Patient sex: F
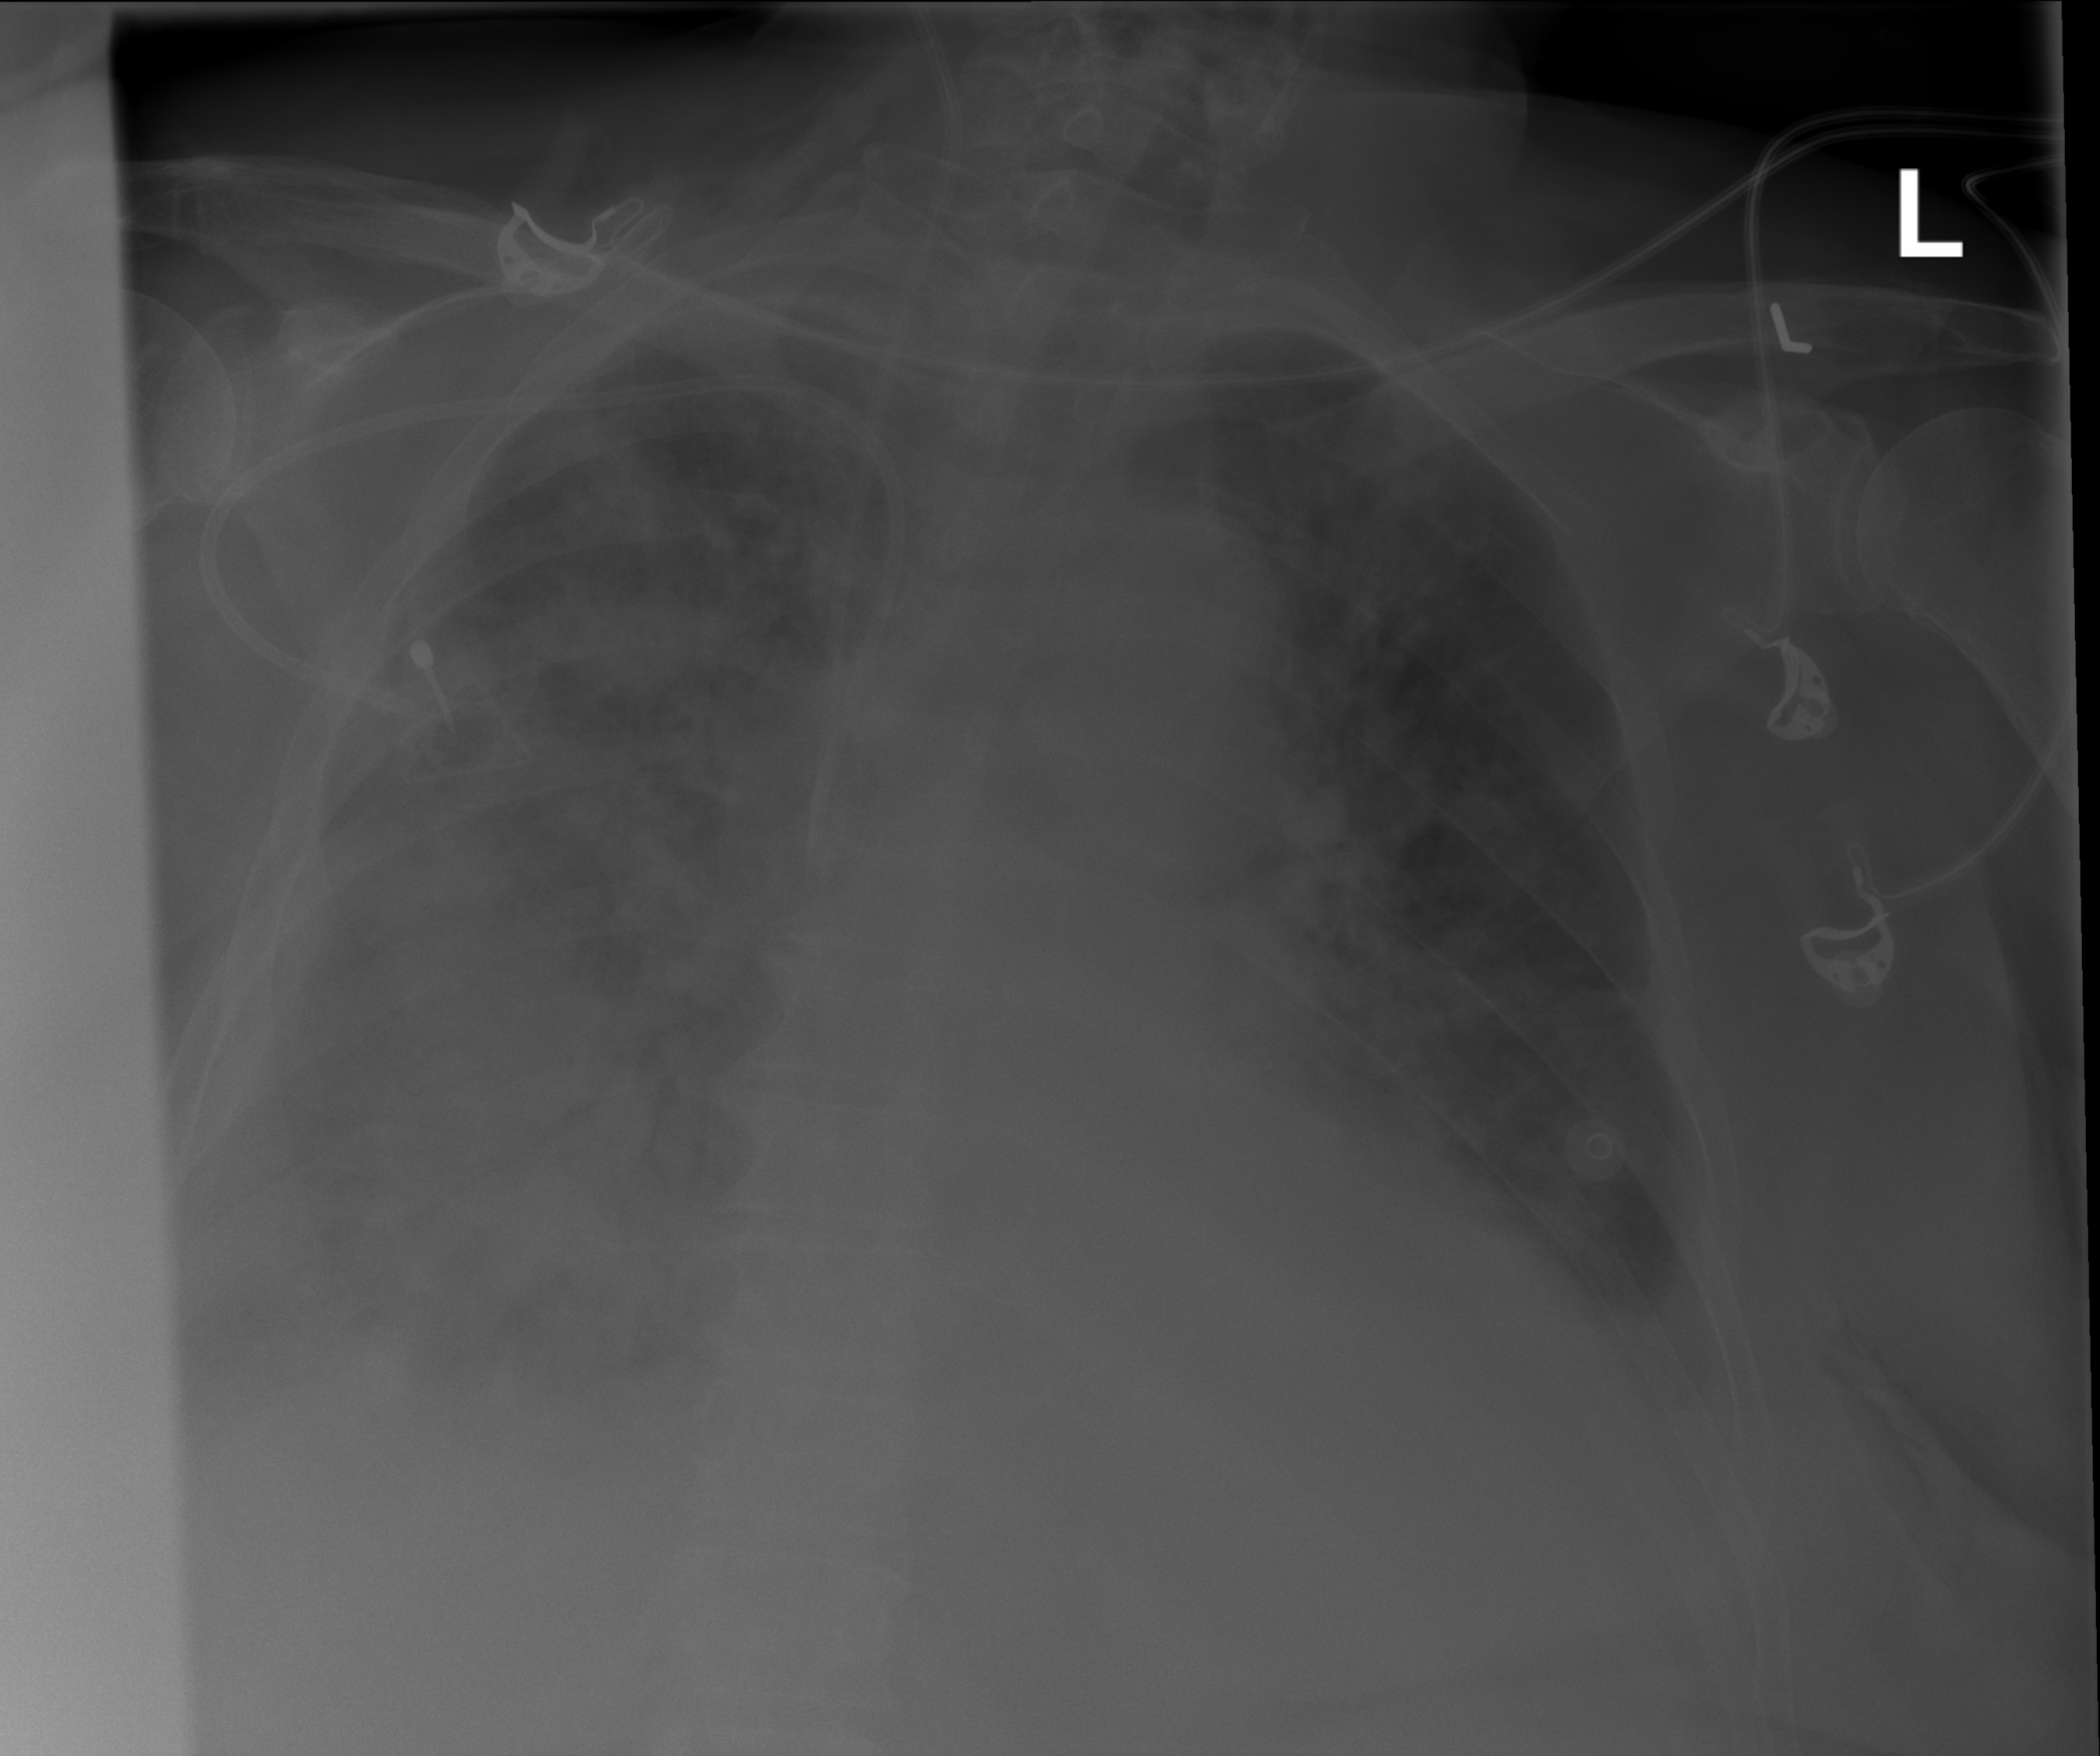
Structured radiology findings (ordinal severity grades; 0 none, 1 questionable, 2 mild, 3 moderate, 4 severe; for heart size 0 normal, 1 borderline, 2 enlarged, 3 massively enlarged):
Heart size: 2
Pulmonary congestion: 2
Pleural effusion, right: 3
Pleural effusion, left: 2
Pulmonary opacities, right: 4
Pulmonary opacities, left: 2
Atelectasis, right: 3
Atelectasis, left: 2